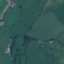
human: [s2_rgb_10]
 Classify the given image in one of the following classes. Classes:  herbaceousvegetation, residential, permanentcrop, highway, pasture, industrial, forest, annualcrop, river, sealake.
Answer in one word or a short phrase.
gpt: Pasture